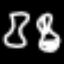
Label: hourglass